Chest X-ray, PA view. Patient: 73 years old, sex M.
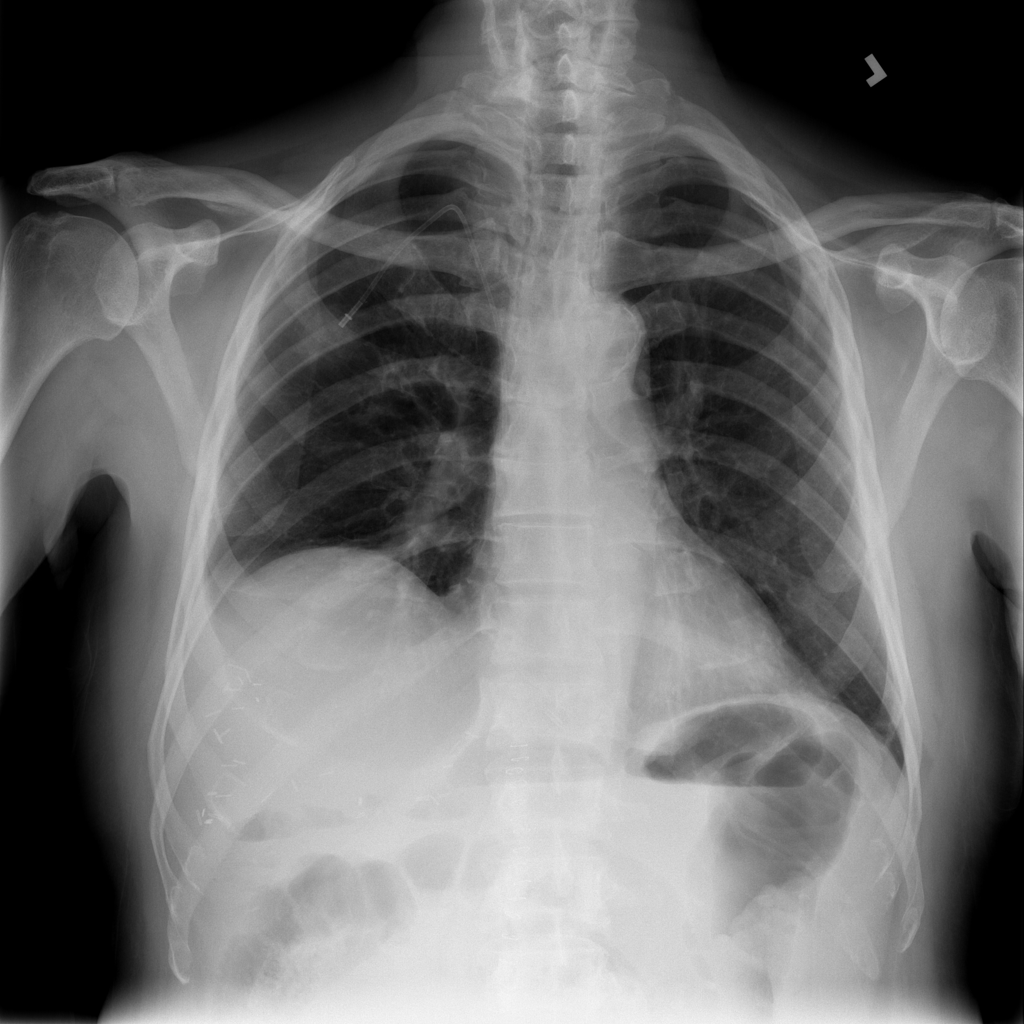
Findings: Atelectasis, Effusion